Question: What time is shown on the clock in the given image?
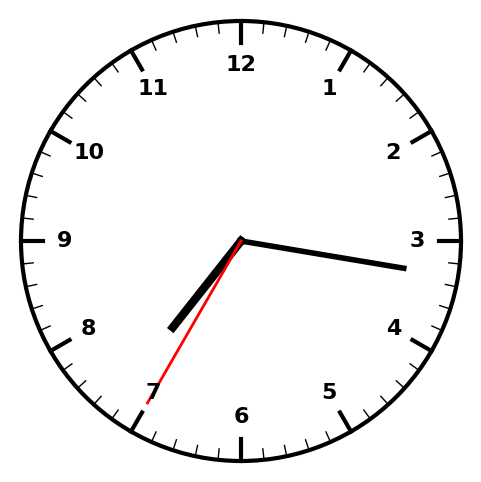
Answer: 07:16:35